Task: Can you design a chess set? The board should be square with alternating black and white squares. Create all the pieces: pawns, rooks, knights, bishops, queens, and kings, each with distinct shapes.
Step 4590:
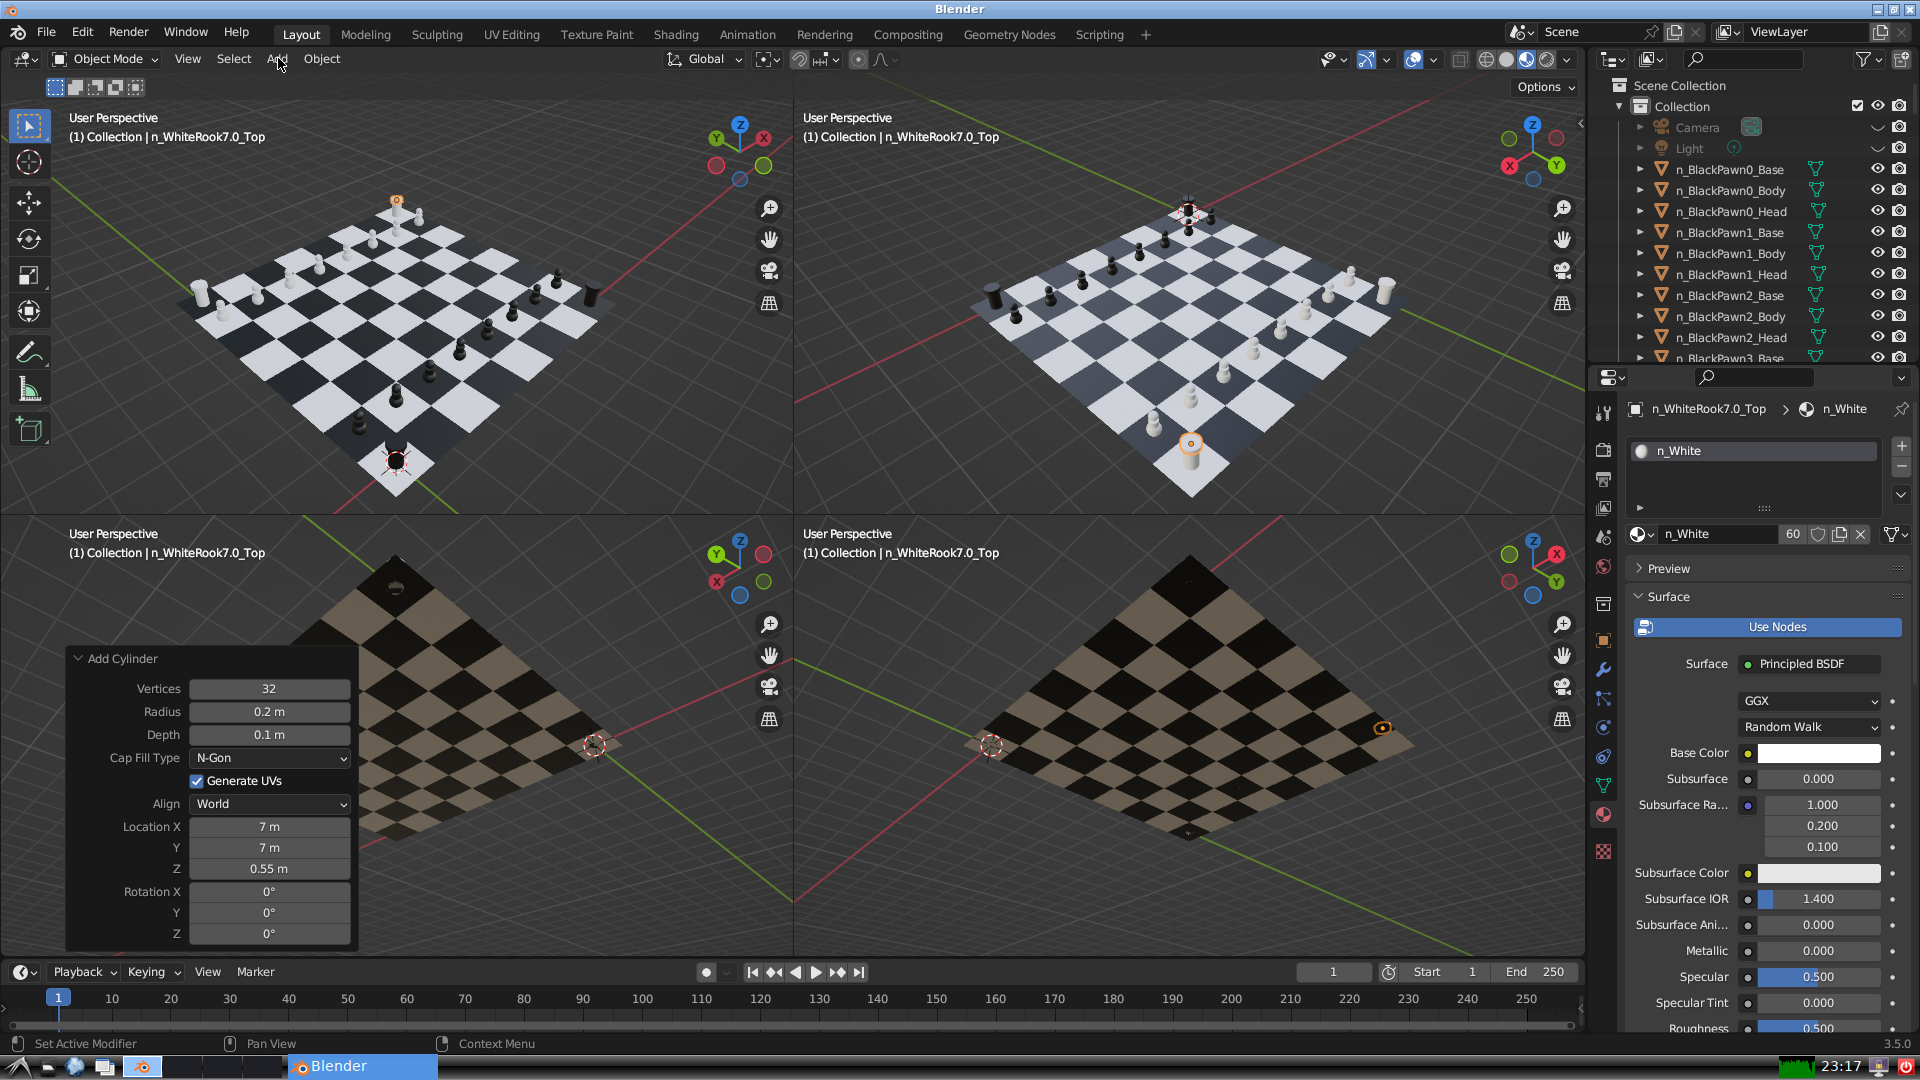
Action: click: no